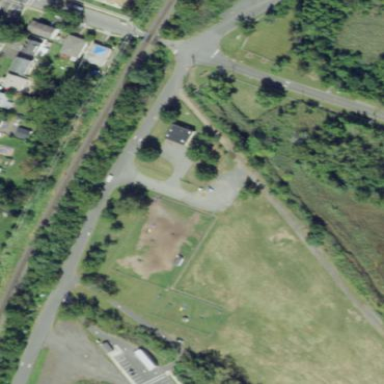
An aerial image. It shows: Dog park for leisure land.